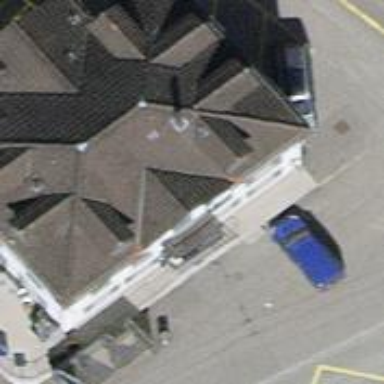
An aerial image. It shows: Pub.